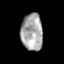
Tissue: prostate
Cell type: T cells
Senescence score: 0.3475
Nuclear area (px): 774
Mean DAPI intensity: 168.93